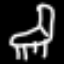
Label: chair